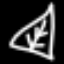
Label: leaf